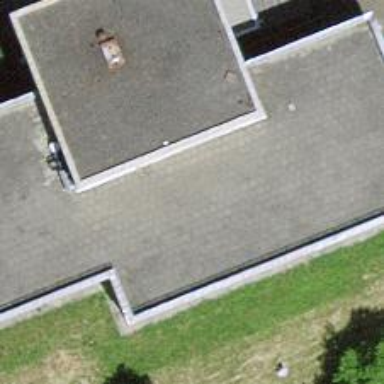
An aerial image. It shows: School.